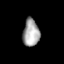
Tissue: skin
Cell type: Epithelial cells
Senescence score: 0.7654
Nuclear area (px): 444
Mean DAPI intensity: 165.011